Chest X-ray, PA view. Patient: 62 years old, sex M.
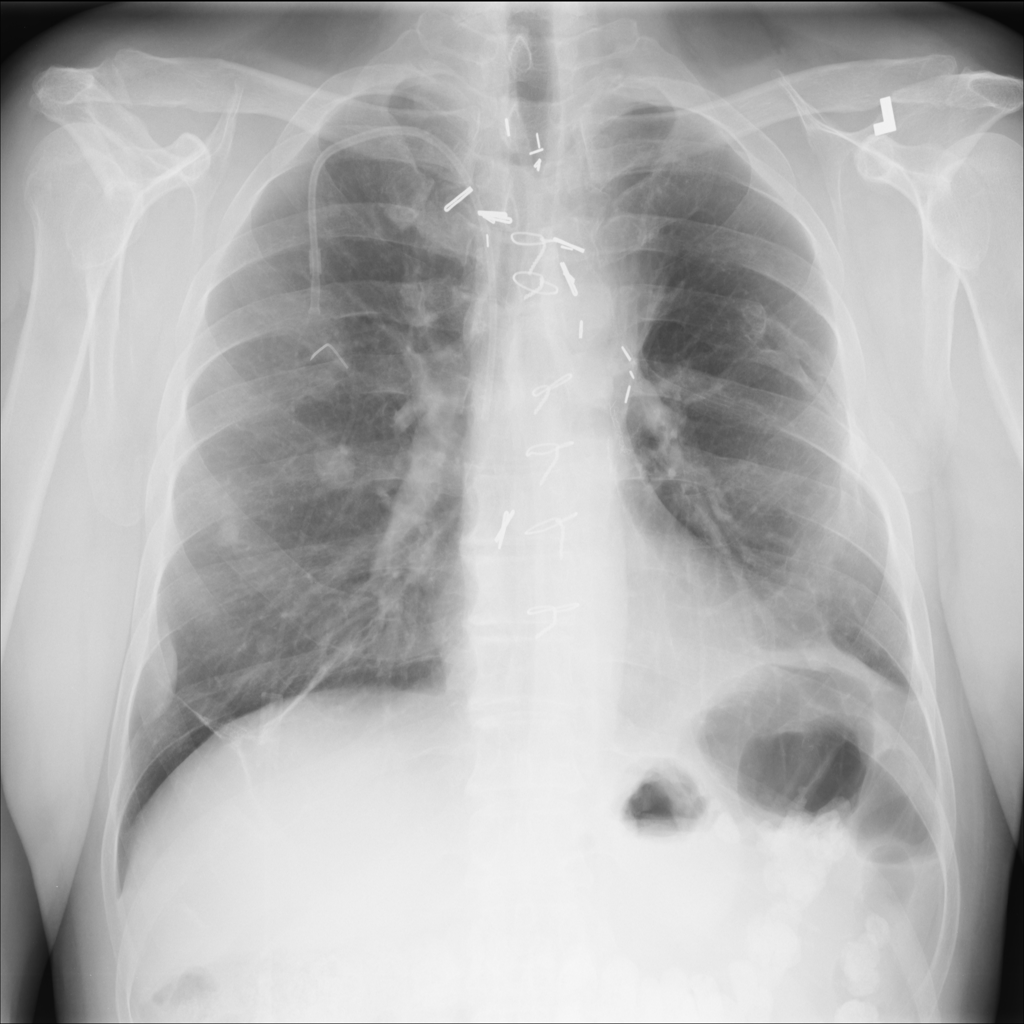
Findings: No Finding